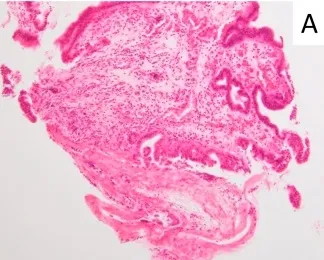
Histopathological findings of biopsy specimen consistent with well differentiated adenocarcinoma (hematoxylin-eosin staining). Low magnification.
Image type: pathology (h&e)